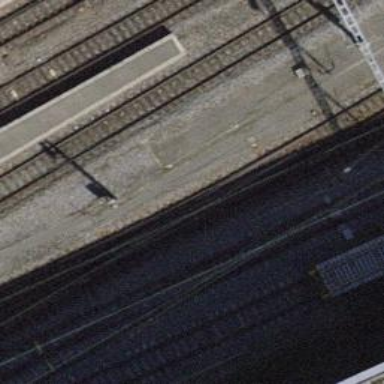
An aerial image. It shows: Railway signal.